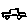
Label: car